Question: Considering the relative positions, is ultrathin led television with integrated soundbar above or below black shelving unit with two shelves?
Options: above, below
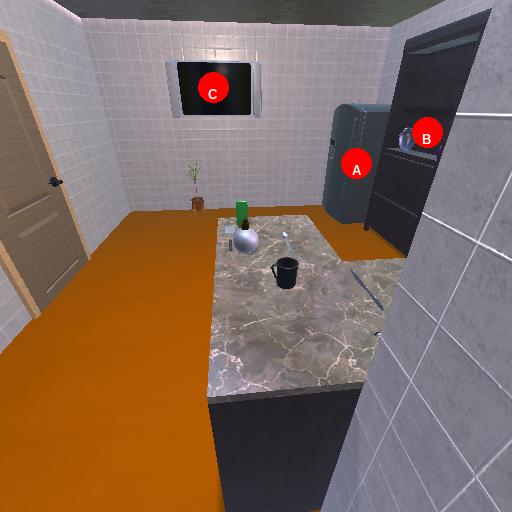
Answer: above